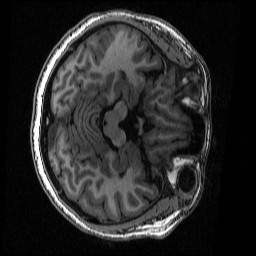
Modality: T1w
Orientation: axial
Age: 22
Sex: female
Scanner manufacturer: siemens
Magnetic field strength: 3 T
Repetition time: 2.53 s
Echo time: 0.00126 s